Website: macys
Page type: account-selection
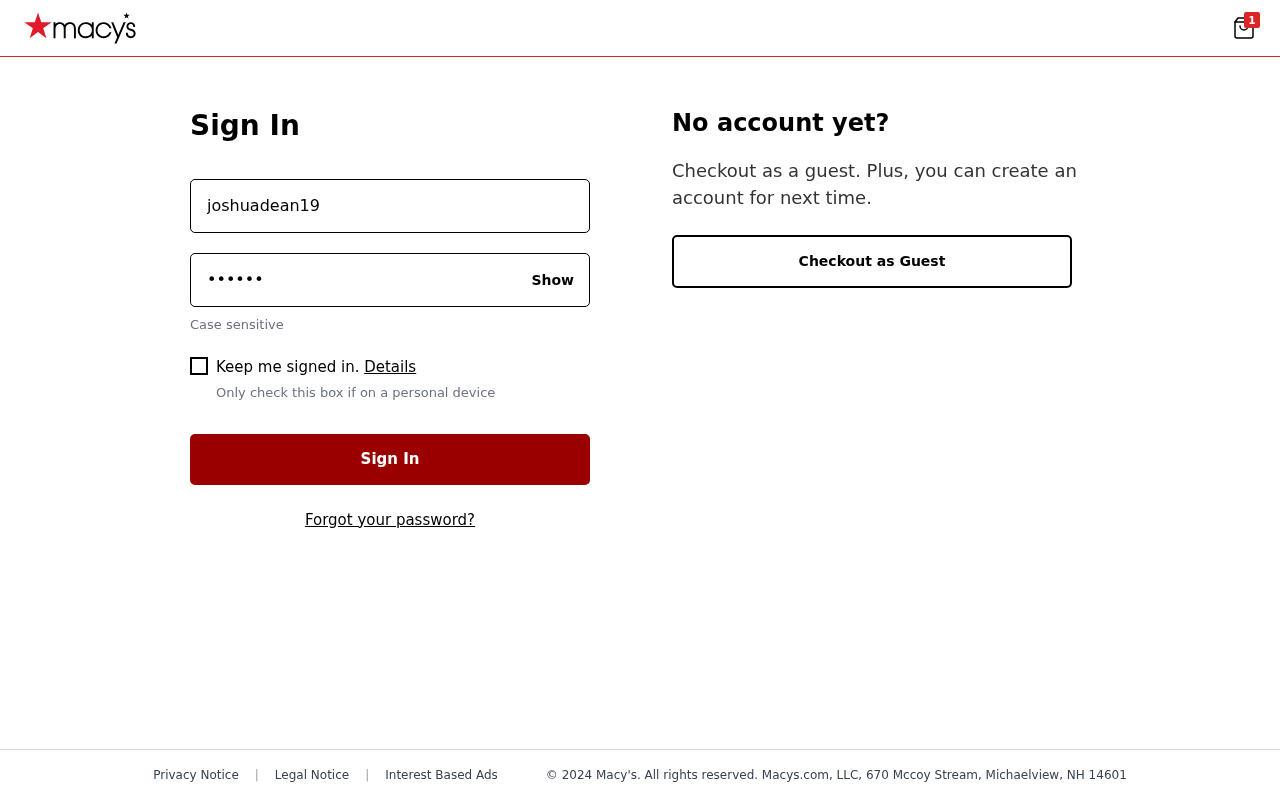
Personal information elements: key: PII_LOGIN_USERNAME
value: joshuadean19
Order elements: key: ORDER_NUM_ITEMS
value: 1